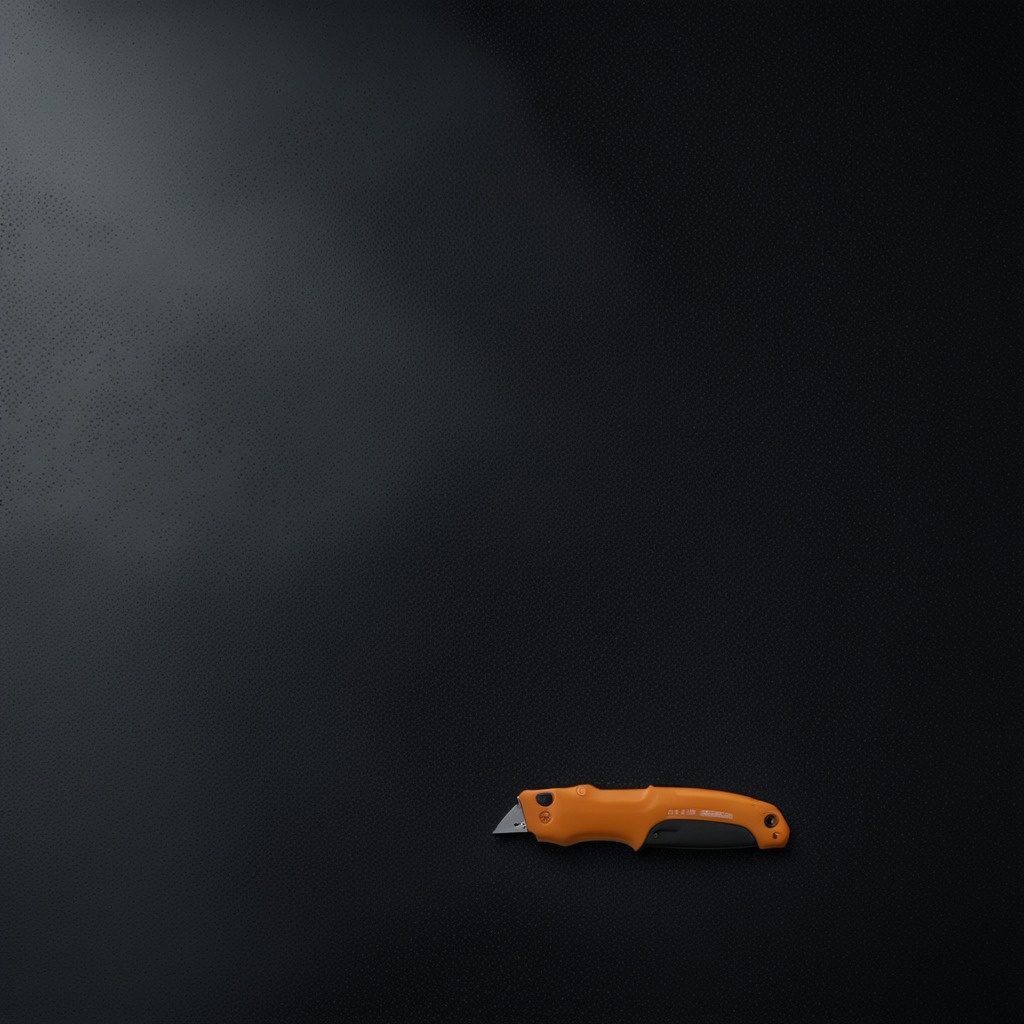
A utility knife lies on a clean granite tabletop covered with a black rubber mat inside a workshop at night dim ambient light soft shadows worn but beneath the mat